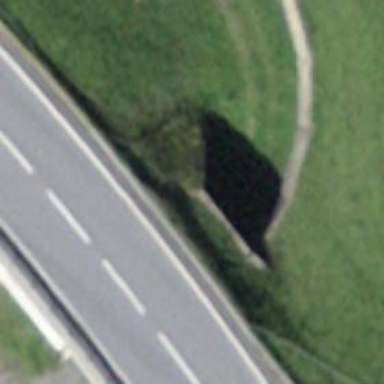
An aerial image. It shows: Gravel track passing through tunnel with grade 2 tracktype.